Interaction volume radius: 5 \u00c5
Interaction volume height: 10 \u00c5
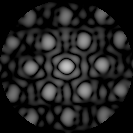
Disorder parameter: 0.2097